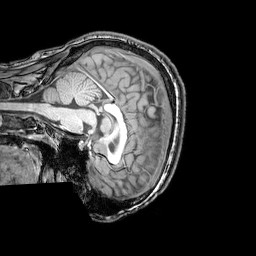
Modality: T1w
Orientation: sagittal
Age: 24
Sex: male
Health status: healthy
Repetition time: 0.081 s
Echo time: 0.037 s